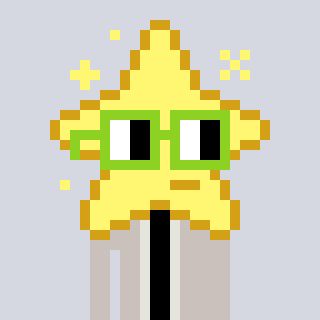
a pixel art character with square light green glasses, a star-shaped head and a foggrey-colored body on a cool background